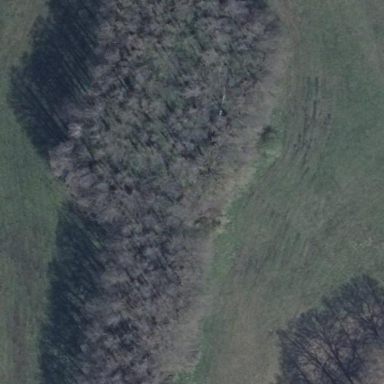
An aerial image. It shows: Forest area.